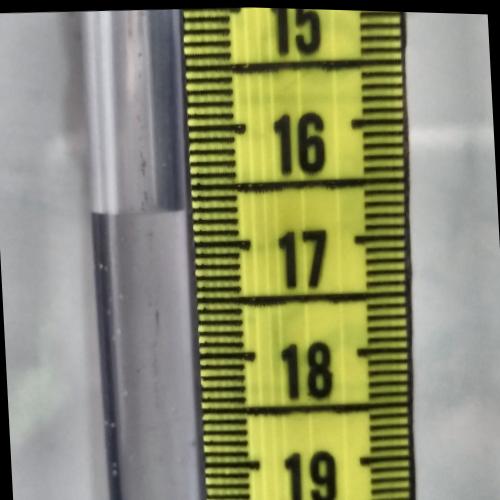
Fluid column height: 16.7 cm